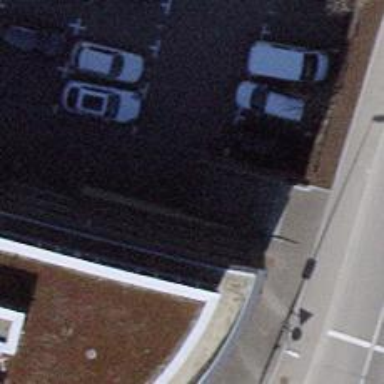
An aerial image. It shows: Set of steps on the road.